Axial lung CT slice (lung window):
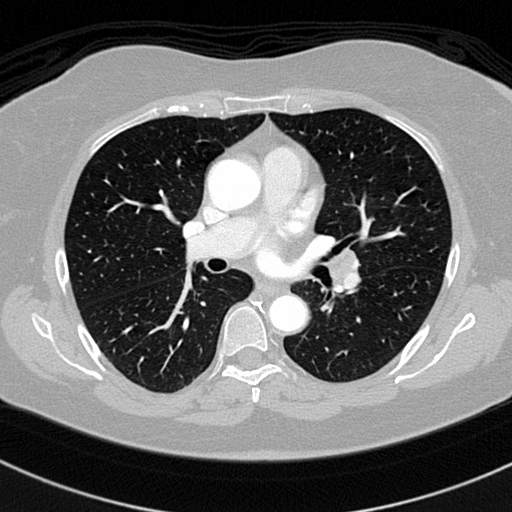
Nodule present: no